Interaction volume radius: 10 \u00c5
Interaction volume height: 40 \u00c5
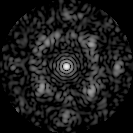
Disorder parameter: 0.5953